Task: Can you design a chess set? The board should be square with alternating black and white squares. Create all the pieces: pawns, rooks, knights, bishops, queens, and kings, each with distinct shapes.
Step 2332:
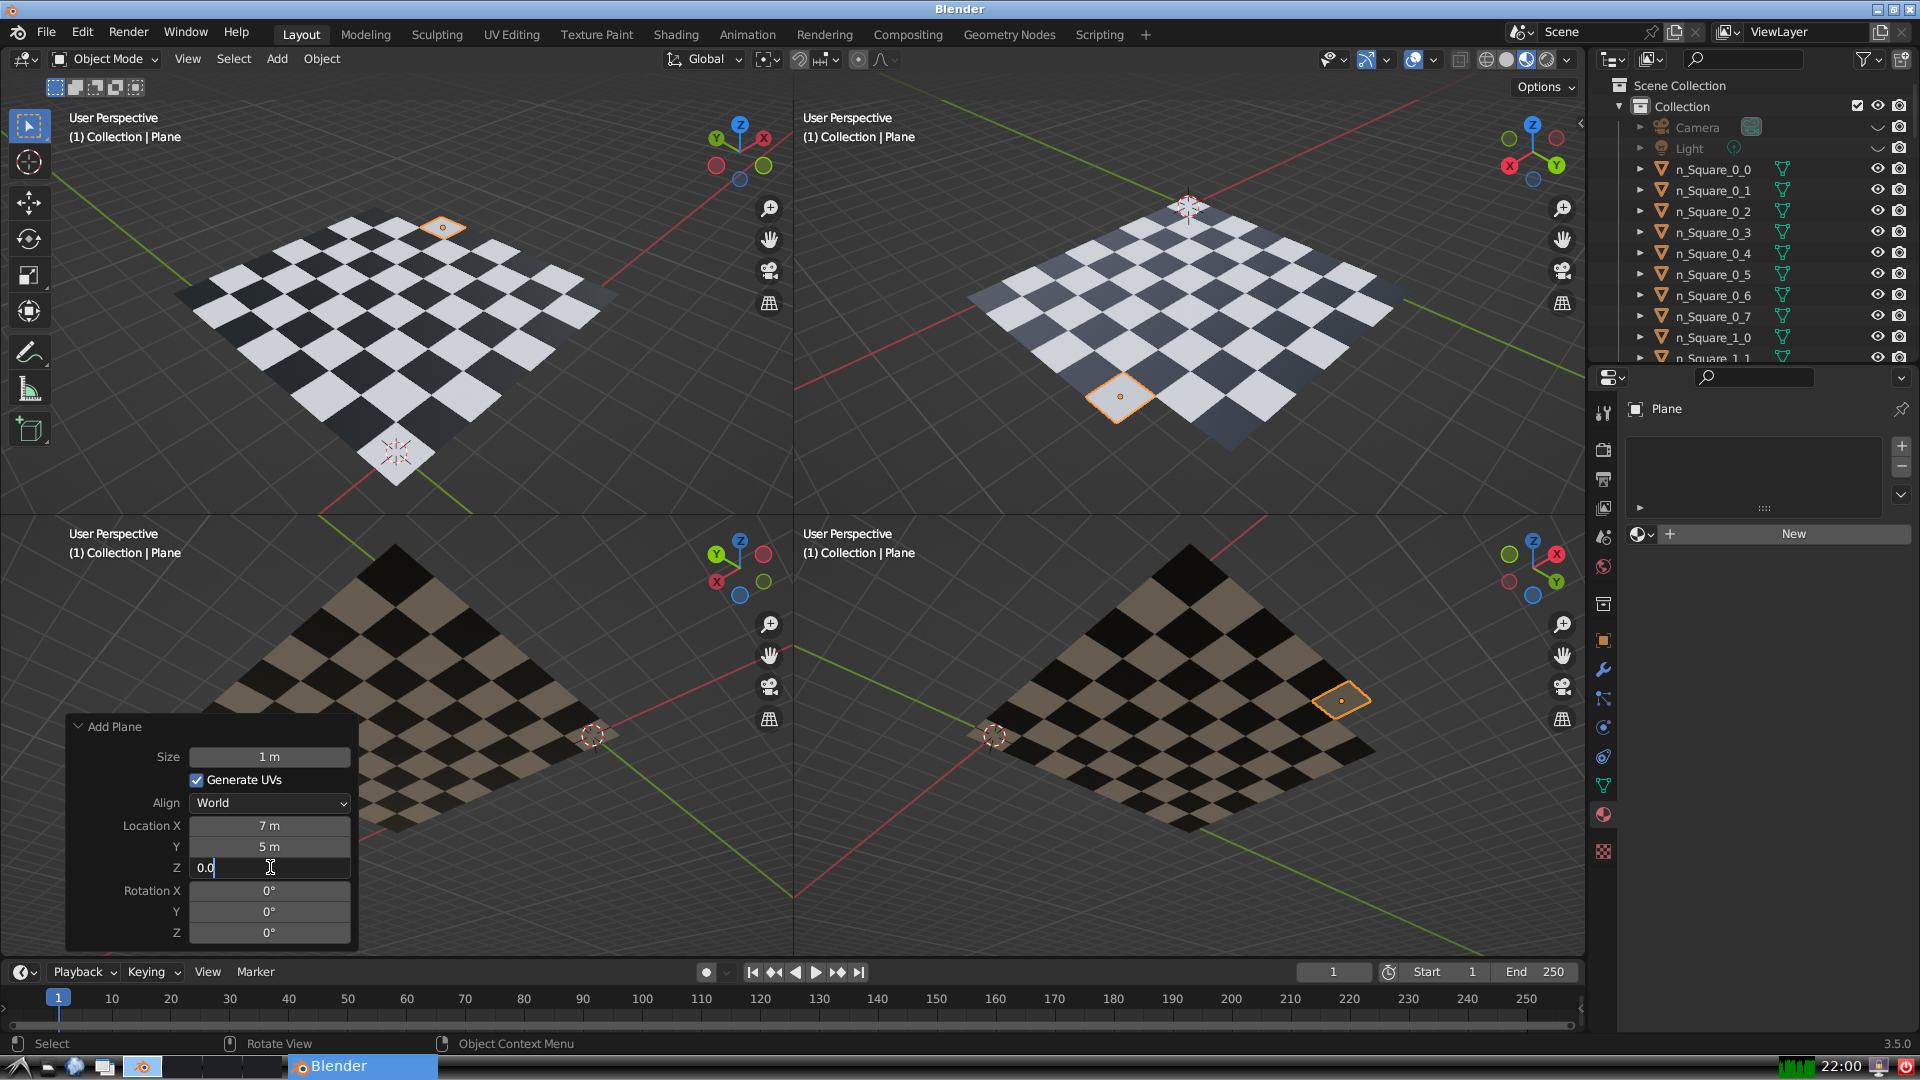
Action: {"key_press": ['Return']}